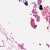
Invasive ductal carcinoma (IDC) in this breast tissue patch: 0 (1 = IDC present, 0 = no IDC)